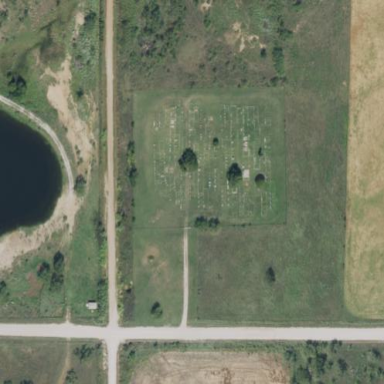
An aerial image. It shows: Cemetery.